Field crop: maize
Growth stage: 1
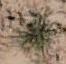
Species: salsola